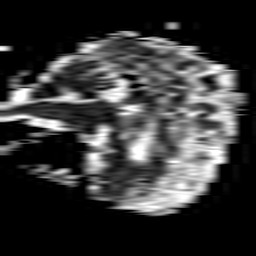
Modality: ADC
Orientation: sagittal
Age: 61
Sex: male
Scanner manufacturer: philips
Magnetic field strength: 1.5 T
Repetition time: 3.398 s
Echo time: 0.06922 s